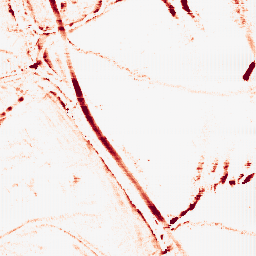
Category: morphological
Decomposition family: morphological_rect
Decomposition parameters: operation: opening
width: 10
height: 5
Upsampling method: fft_zeropad
Upsampling parameters: scale: 4
Upsampling scale: 4